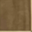
Piece: xx